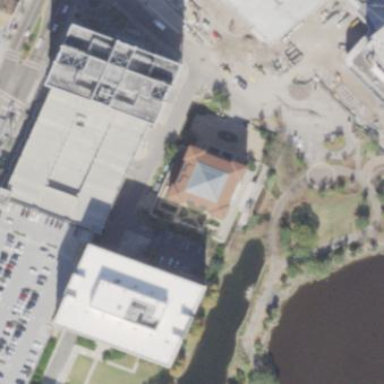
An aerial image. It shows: Office building.